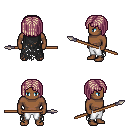
a pixel art fantasy rpg character, male body template, human, dark skin, black tattered cape, white pants, white blonde pageboy hairstyle, spear, four views (front, back, left, right), 2x2 character sprite sheet, small pixel art, hard edges, no anti-aliasing